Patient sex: M
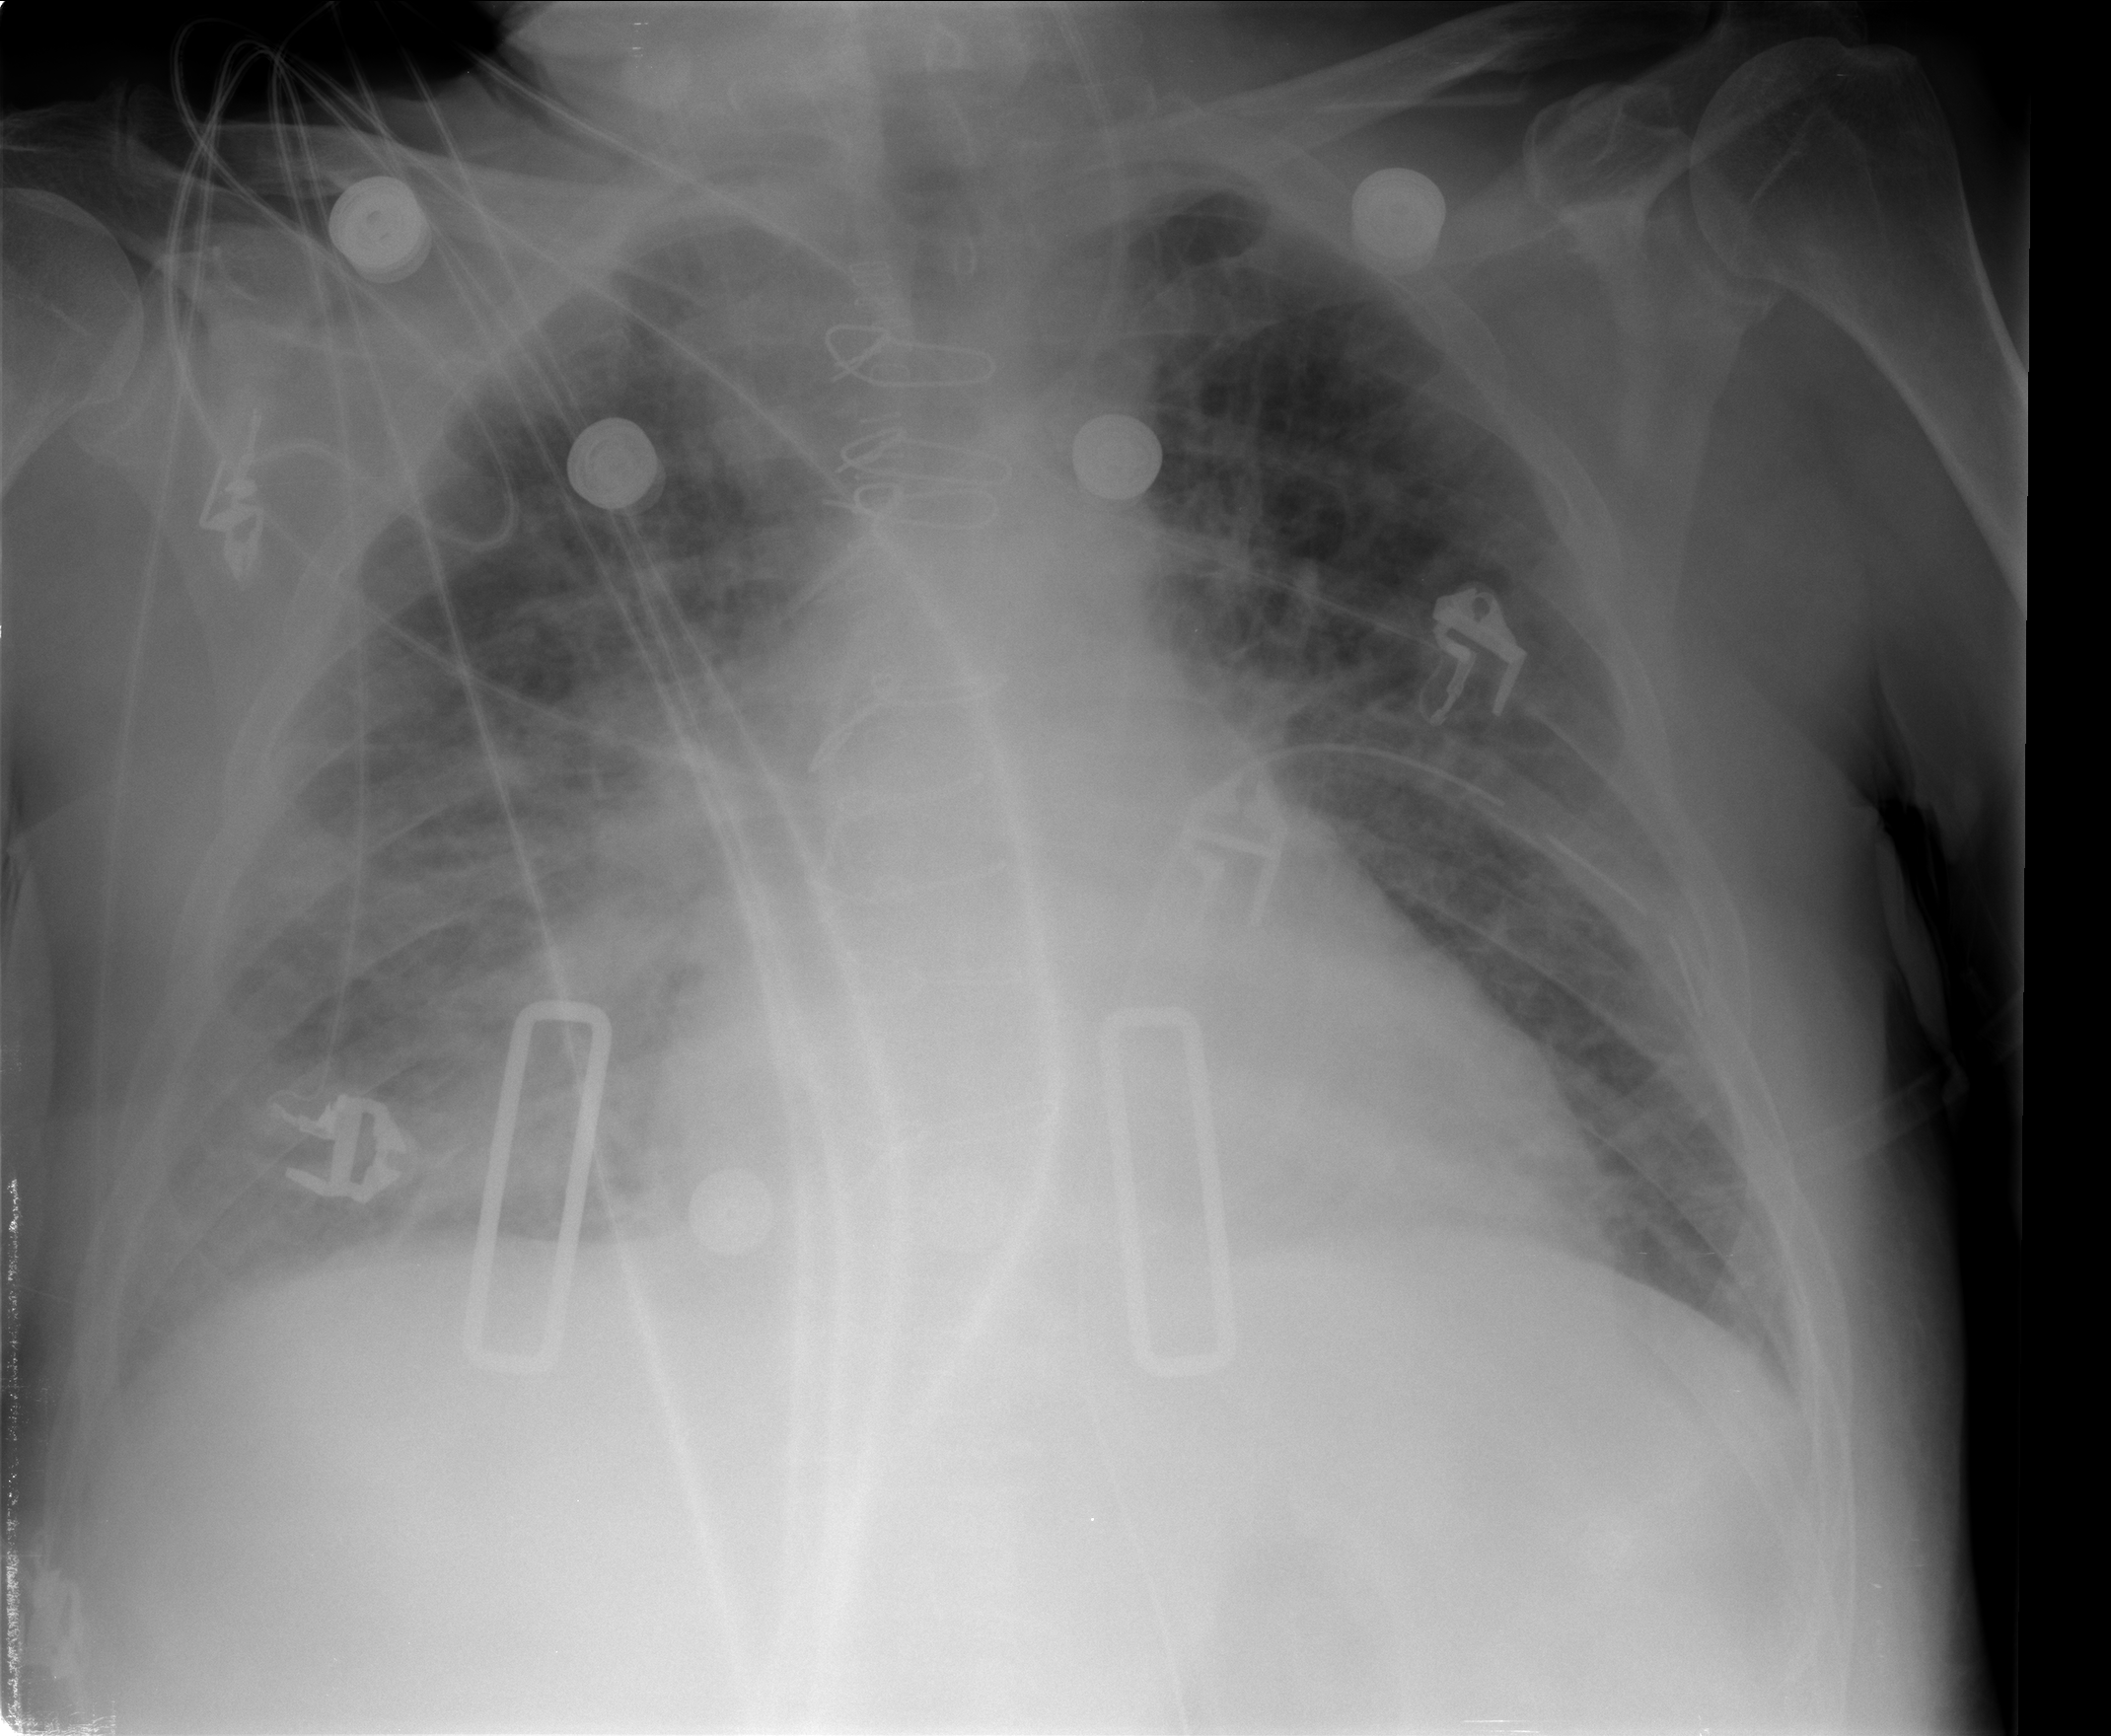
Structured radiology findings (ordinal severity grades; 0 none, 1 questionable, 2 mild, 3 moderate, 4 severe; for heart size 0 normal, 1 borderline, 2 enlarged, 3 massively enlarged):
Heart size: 2
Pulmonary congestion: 2
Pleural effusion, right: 2
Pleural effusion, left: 1
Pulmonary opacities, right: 2
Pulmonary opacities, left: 0
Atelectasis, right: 2
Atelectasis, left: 1